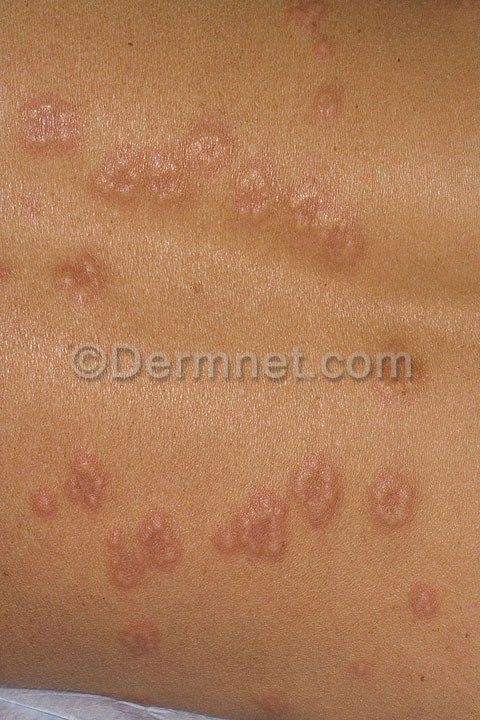
Disease: Vasculitis Photos